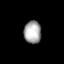
Tissue: lung
Cell type: Epithelial cells
Senescence score: 0.23
Nuclear area (px): 388
Mean DAPI intensity: 164.884